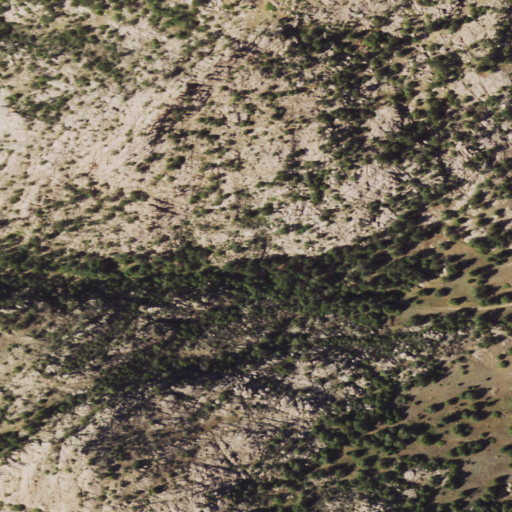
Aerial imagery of gap in Wyoming named McGinnis Pass containing grassland, evergreen forest, and shrub